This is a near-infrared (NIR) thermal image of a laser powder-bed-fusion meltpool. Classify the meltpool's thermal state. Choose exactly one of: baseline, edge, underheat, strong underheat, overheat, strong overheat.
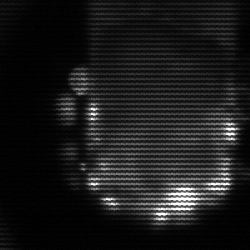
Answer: baseline